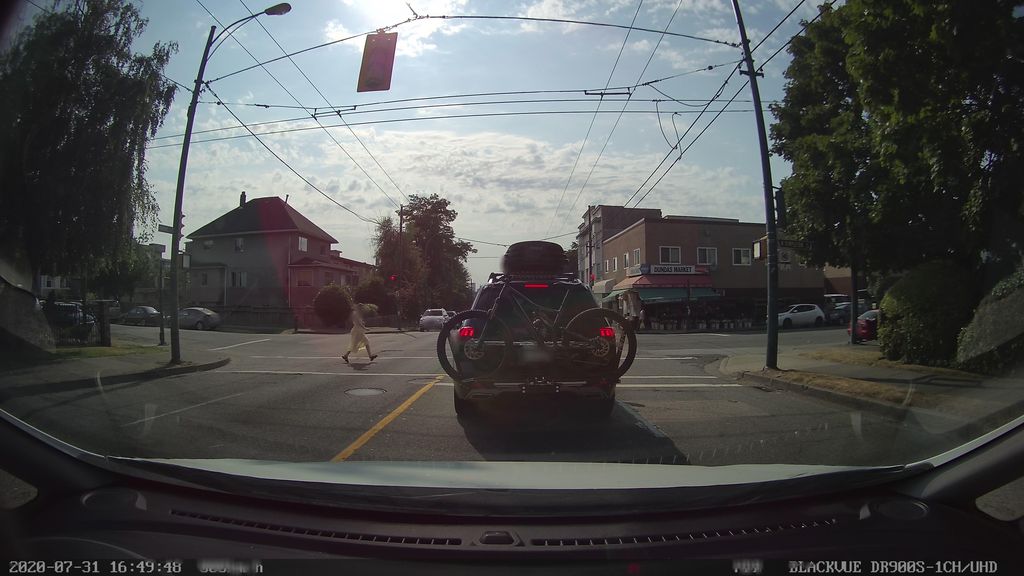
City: vancouver